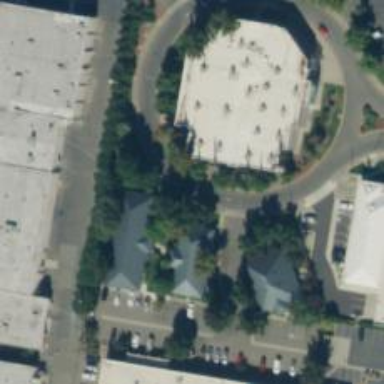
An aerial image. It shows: Retail building.